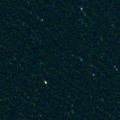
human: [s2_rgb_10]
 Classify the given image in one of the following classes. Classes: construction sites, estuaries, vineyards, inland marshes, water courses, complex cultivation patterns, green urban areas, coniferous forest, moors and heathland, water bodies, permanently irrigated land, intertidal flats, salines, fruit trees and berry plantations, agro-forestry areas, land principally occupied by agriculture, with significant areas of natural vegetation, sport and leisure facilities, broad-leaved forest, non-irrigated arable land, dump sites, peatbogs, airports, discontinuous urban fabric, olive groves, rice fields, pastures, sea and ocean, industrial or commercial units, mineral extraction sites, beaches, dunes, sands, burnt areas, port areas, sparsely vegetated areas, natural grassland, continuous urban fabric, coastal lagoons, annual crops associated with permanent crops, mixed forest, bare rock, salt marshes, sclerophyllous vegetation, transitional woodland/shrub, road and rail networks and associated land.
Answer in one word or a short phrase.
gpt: sea and ocean